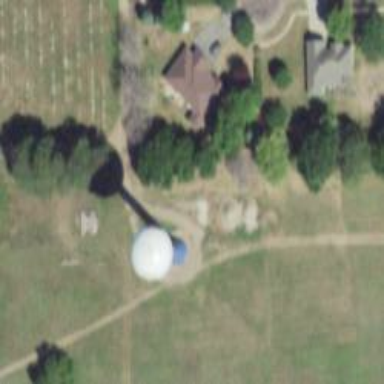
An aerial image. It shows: Water tower that is man-made.